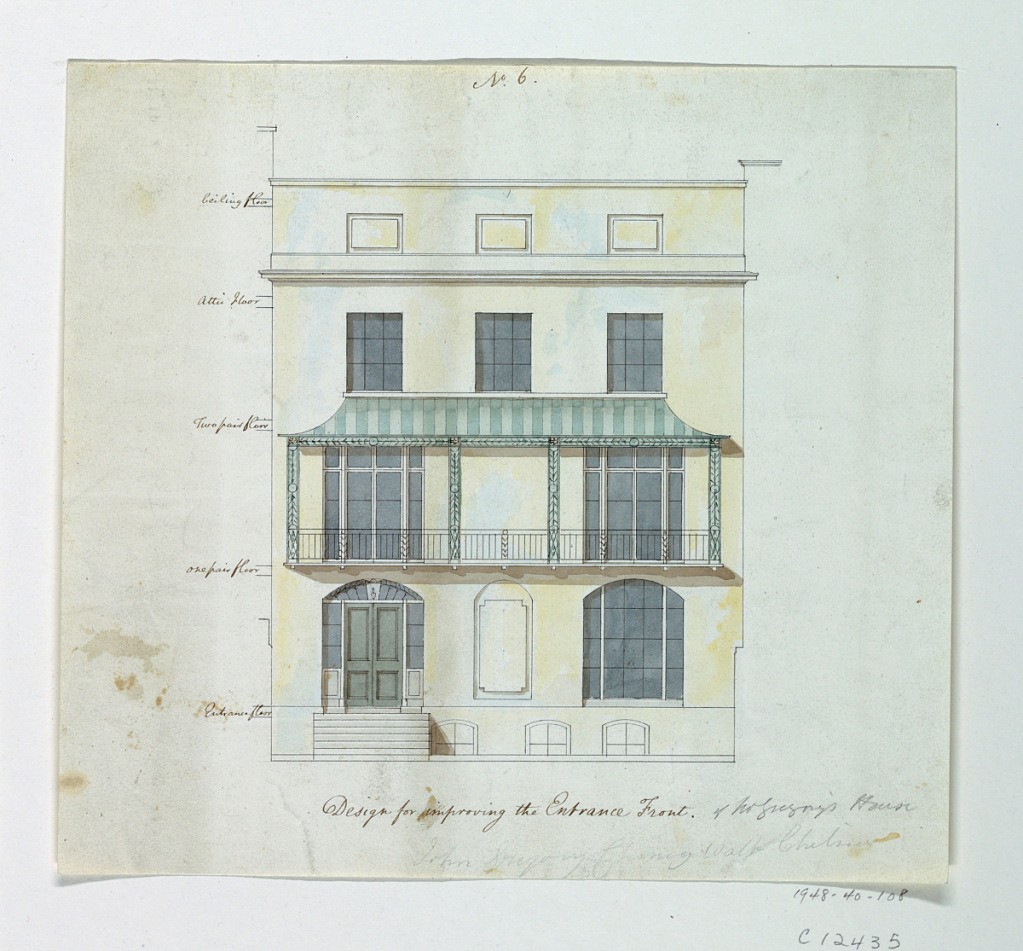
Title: Front Elevation of a House for Mr. John Gregory
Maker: Thomas Chawner, English, 1775 – 1851
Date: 1807–10
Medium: Graphite; pen and black ink; brush and gray, green and yellow wash on off white wove paper
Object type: Drawing
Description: Front elevation of a house. Inscription in brown ink below image.